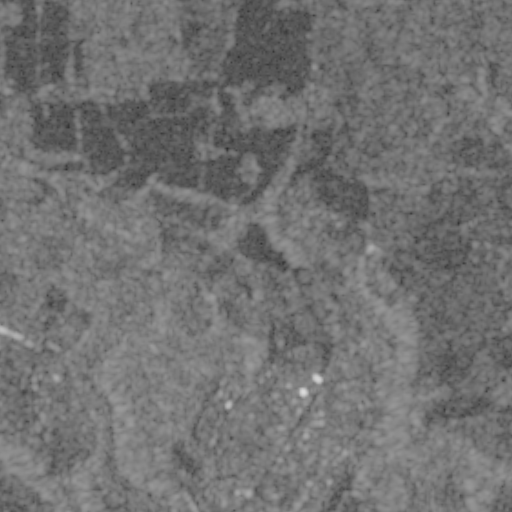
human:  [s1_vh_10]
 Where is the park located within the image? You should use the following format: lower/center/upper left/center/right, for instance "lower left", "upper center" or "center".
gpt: The park is located in the lower left of the image.
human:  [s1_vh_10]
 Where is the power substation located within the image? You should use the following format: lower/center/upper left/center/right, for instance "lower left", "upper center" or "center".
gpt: The power substation is located in the center of the image.
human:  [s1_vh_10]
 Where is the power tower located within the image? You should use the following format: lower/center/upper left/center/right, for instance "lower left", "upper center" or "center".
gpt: The power tower is located in the upper center of the image.
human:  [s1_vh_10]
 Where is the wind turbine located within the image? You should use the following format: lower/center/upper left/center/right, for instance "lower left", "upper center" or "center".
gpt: The wind turbine is located in the upper left of the image.
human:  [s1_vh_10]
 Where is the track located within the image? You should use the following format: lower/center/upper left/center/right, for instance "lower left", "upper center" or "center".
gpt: There is no track in the image.

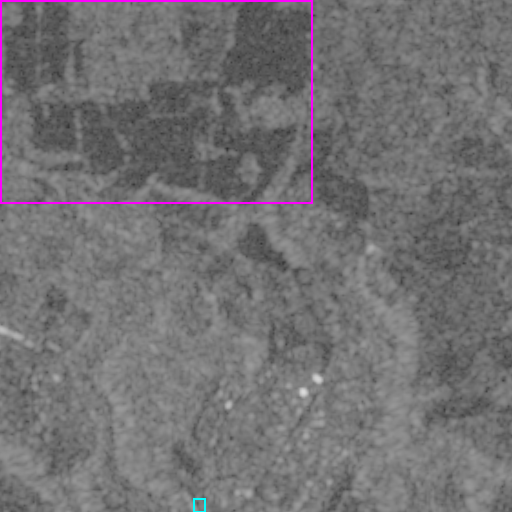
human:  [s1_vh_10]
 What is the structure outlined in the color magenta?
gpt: The structure outlined in magenta is a crop field.
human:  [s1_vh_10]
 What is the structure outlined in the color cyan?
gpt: The structure outlined in cyan is a parking lot.
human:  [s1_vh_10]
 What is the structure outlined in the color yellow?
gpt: There is no yellow outline.